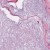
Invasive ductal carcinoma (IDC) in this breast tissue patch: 1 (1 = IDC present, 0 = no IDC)